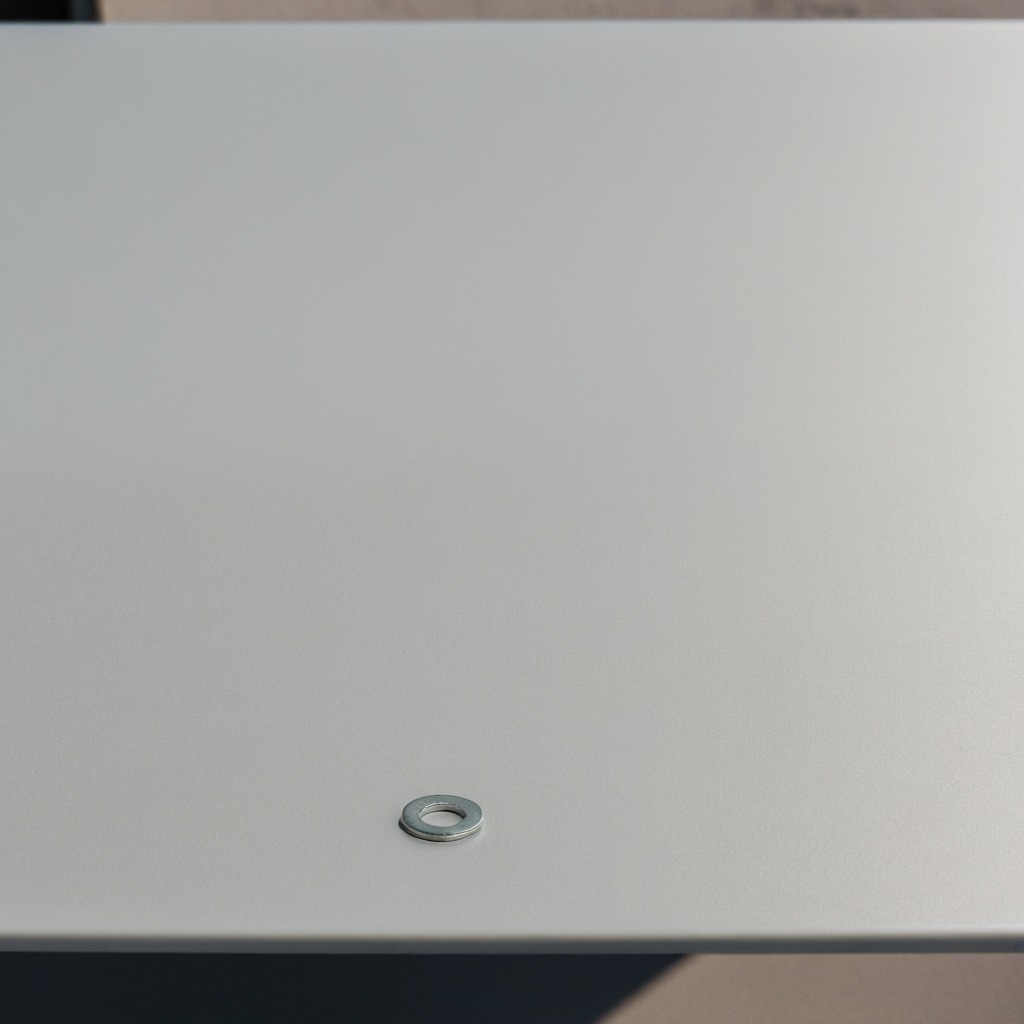
A flat metal washer is lying on the table.